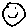
Label: smiley face